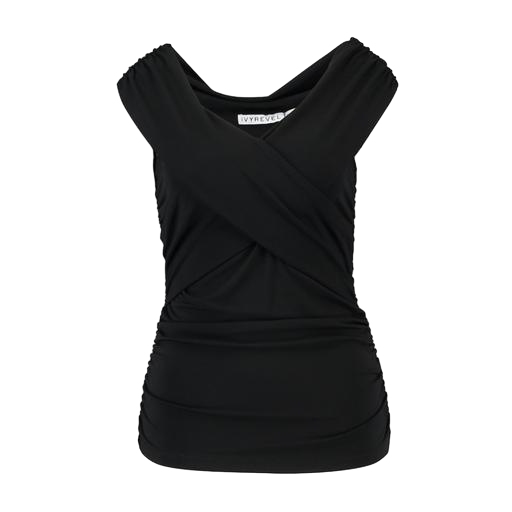
black material cross-front tank top, black twisted tank, black ava surplice tank top, white background